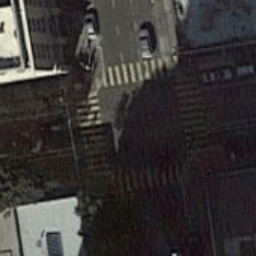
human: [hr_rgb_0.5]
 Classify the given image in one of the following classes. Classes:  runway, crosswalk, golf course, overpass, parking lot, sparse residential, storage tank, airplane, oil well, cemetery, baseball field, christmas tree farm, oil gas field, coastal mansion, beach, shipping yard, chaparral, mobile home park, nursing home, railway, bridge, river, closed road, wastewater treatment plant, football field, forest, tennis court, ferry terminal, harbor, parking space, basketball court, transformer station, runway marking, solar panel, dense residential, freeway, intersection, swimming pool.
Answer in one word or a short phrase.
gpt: crosswalk